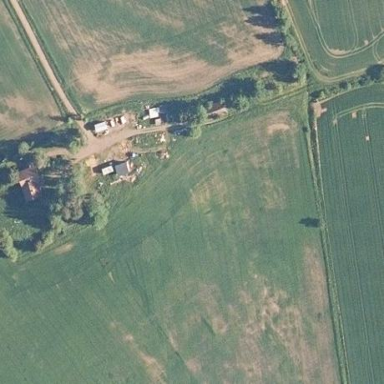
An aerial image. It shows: Farmyard area.